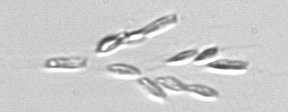
Label: Dinobryon